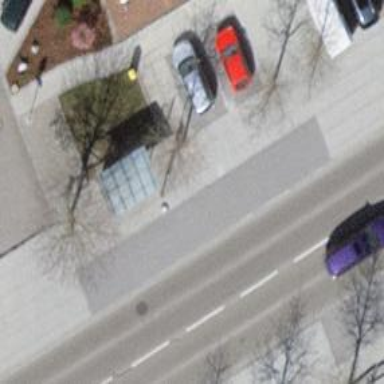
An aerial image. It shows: Bus stop with shelter. It is platform for public transport.